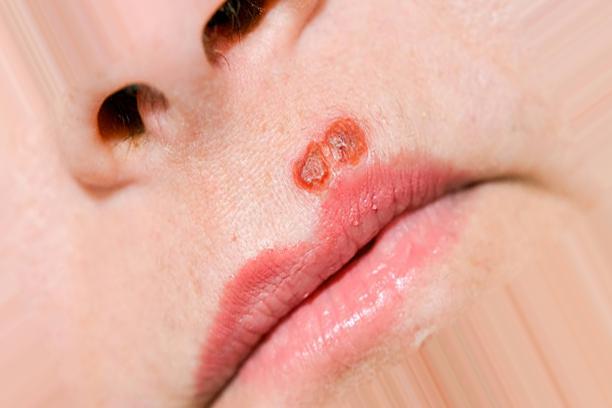
Condition: Mouth Ulcer